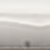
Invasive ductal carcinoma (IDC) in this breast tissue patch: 0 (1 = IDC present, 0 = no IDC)